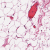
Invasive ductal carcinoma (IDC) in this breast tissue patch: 0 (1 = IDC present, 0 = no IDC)